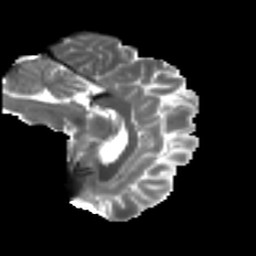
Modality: T2w
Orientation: sagittal
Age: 22
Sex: male
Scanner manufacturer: ge
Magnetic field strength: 3 T
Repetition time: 7.8 s
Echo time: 0.0607 s